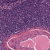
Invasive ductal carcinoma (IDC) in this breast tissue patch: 0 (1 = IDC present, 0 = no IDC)